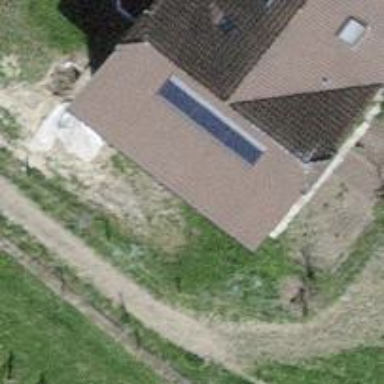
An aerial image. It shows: Solar power generator using photovoltaic panels.